Question: Something appears to take precedence over the 'ylim' parameter in a plot in R.
Coding
'''
> plot(c(0,1), c(-30,30), ylim = c(-32,32))
> text(x = .5, y = -40:40, labels = -40:40, cex = .5)
'''
returns a y limit bigger than the setting. Any idea why this is so in such simple graph? How can the 'ylim' setting be given teeth?

As someone pointed out, a good answer exists here: <URL>. When I searched for the problem, that title did not suggest a connection with my issue.
I would drop my redundant question, but someone has left an answer... What is the stackoverflow etiquette?
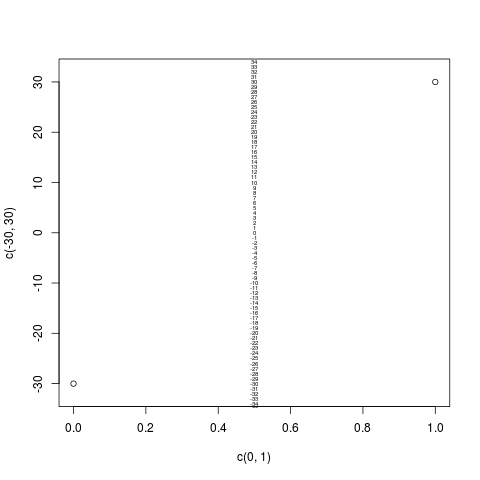
Answer: after you created a plot call
'''
par('usr')
'''
This will give you x and y limits; for your example
'''
plot(c(0,1), c(-30,30), ylim = c(-32,32))
text(x = .5, y = -40:40, labels = -40:40, cex = .5)
par('usr')
[1] -0.04 1.04 -34.56 34.56
'''
your y limits with margins are -34.56 and 34.56.
These are controlled by 'xaxs' and 'yaxs' parameters, check ?par
> Style '"r"' (regular) first extends the data range by 4
percent at each end and then finds an axis with pretty labels
that fits within the extended range.
Style '"i"' (internal) just finds an axis with pretty labels
that fits within the original data range.
If you set it them to 'i' it will give them exact ranges
'''
par(xaxs = 'i', yaxs = 'i')
plot(c(0,1), c(-30,30), ylim = c(-32,32))
text(x = .5, y = -40:40, labels = -40:40, cex = .5)
'''